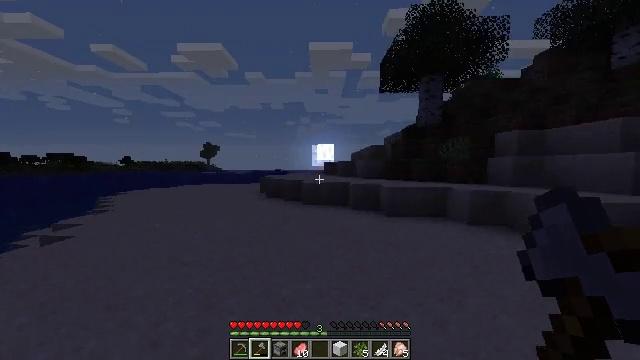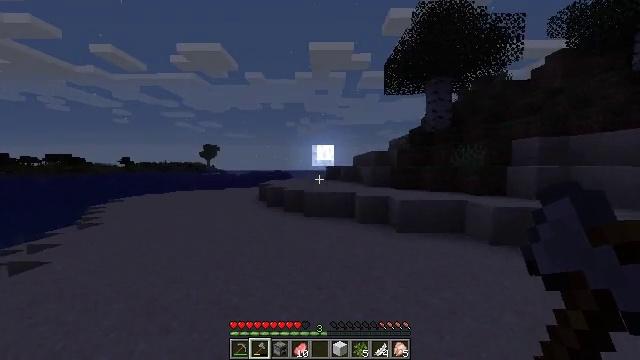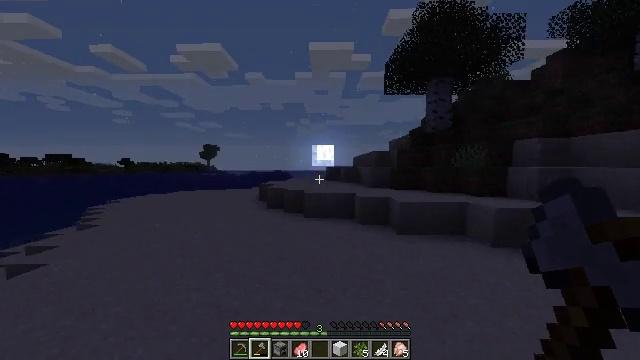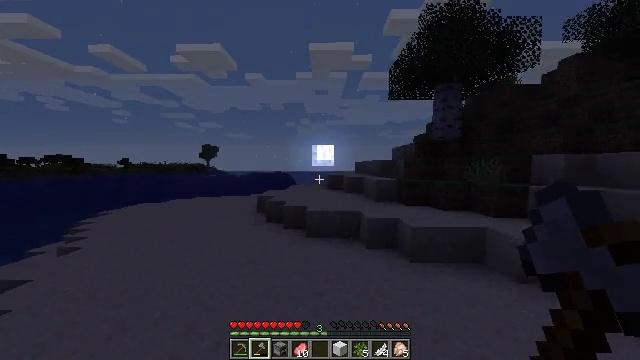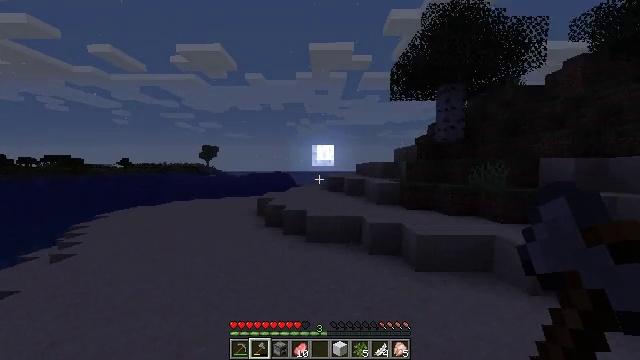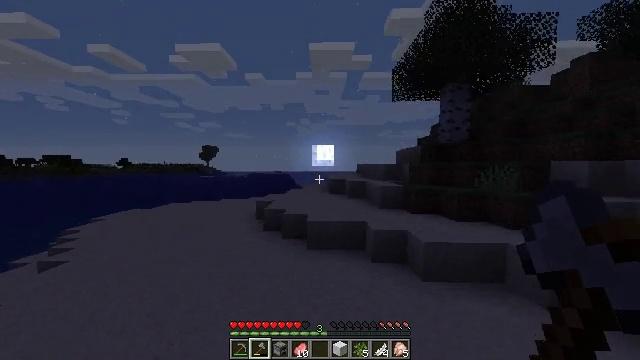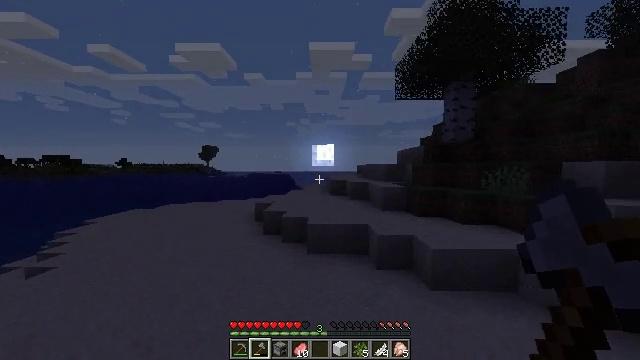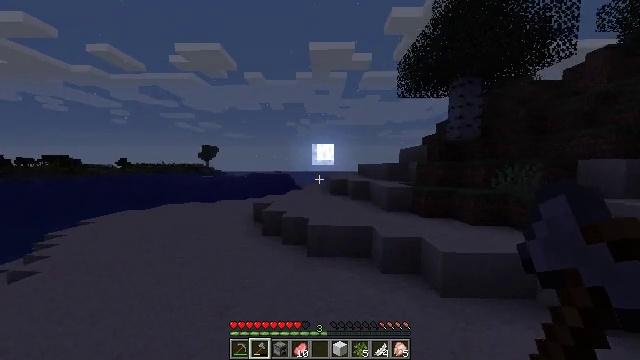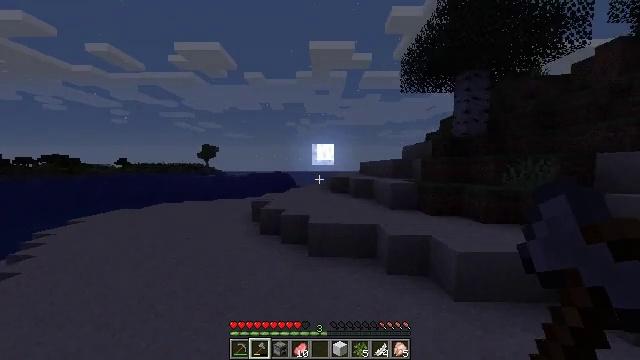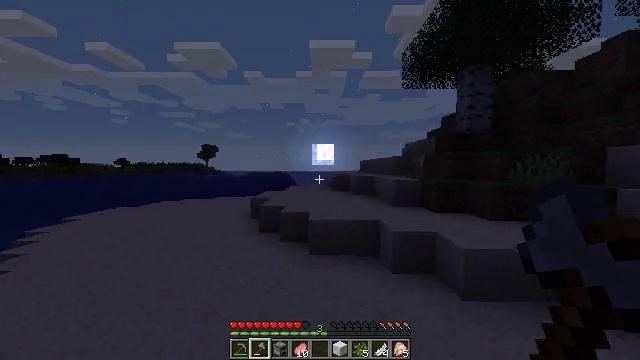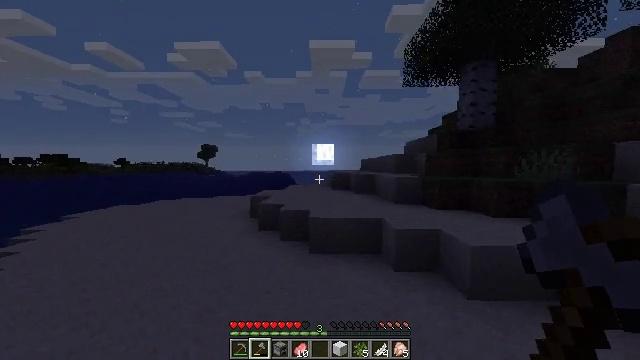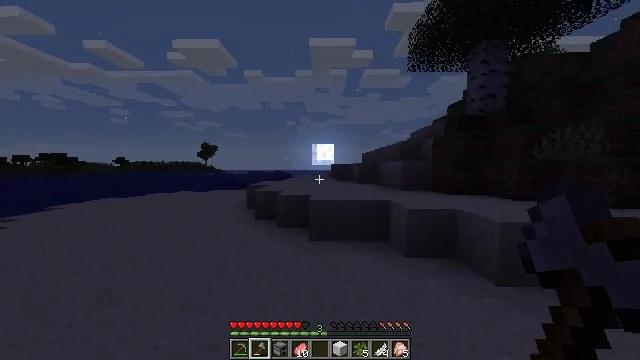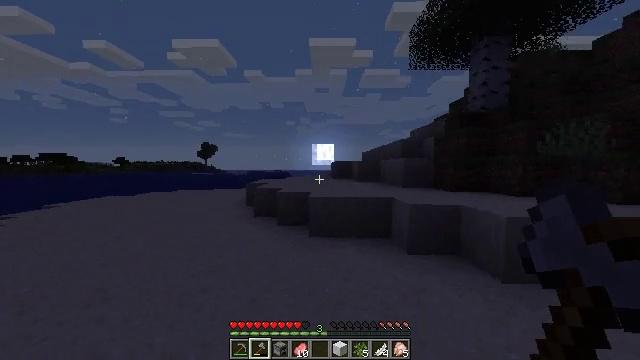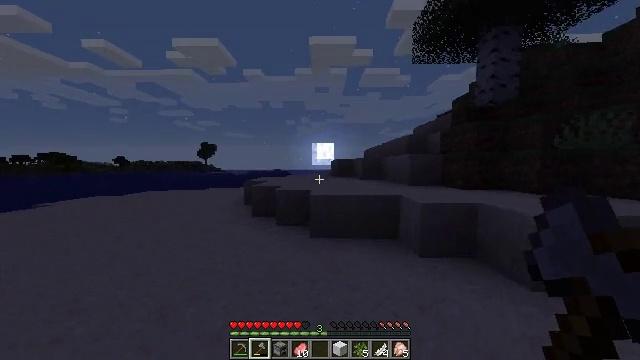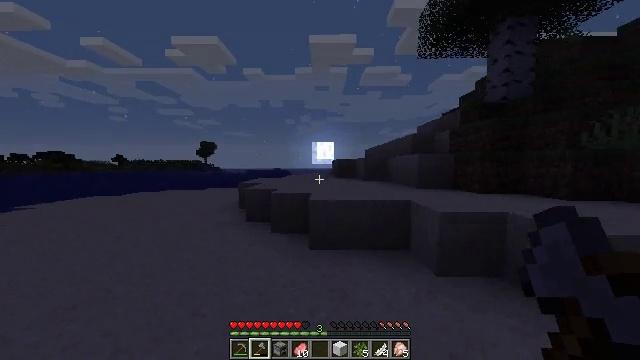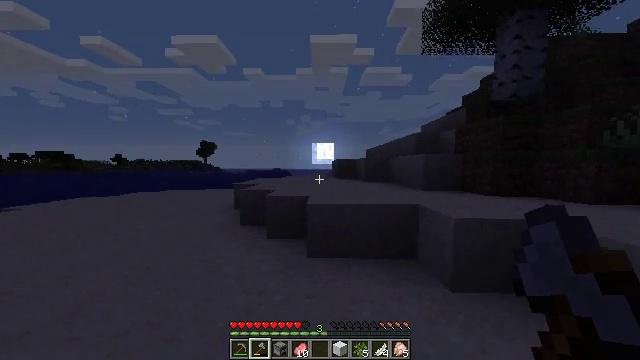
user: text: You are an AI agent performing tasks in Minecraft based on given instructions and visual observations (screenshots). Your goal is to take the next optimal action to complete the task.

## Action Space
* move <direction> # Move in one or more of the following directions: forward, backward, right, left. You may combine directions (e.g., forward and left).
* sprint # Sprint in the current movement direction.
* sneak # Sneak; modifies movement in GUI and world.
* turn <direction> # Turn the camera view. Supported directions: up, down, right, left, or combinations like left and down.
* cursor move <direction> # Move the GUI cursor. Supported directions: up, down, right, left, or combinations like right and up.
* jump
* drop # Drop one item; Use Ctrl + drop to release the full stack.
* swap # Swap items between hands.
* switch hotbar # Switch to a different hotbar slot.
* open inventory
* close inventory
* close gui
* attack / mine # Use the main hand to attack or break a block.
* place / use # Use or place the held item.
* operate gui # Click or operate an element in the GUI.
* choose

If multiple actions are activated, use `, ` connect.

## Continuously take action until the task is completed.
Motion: motion action
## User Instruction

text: Open the furnace and cook salmon.
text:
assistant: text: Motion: move forward, sprint, jump
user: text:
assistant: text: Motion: move forward, sprint, jump
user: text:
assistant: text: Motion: move forward, sprint, jump
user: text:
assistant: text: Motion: move forward, sprint, jump
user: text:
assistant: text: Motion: move forward, sprint, jump
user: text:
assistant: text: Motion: move forward, sprint, jump
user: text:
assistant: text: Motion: move forward, sprint, jump
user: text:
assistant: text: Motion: move forward, sprint, jump
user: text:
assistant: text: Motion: move forward, sprint, jump
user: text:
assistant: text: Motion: move forward, sprint, jump
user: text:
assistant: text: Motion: move forward, sprint, jump
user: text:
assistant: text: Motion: move forward, sprint, jump
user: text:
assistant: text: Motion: move forward, sprint
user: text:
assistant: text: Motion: move forward, sprint
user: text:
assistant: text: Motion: move forward, sprint
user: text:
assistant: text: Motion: move forward, sprint
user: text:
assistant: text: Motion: move forward, sprint
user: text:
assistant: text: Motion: move forward, sprint
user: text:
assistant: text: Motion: move forward, sprint
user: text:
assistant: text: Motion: move forward, sprint
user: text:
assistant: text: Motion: move forward, sprint, jump
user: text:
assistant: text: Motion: move forward, sprint, jump
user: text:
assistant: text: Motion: move forward, sprint, jump
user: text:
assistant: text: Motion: move forward, sprint, jump
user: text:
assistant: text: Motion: move forward, sprint, jump
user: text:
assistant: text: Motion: move forward, sprint, jump
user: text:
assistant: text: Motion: move forward, sprint, jump
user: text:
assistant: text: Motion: move forward, sprint, turn right
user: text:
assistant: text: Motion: move forward, sprint, turn right and down
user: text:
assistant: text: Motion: move forward, sprint, turn right